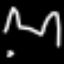
Label: squiggle